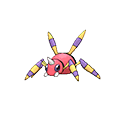
Pok\u00e9mon: ariados